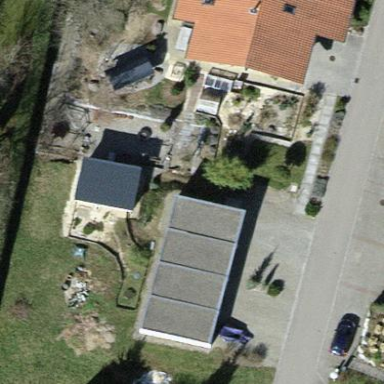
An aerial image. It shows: Group of garages.